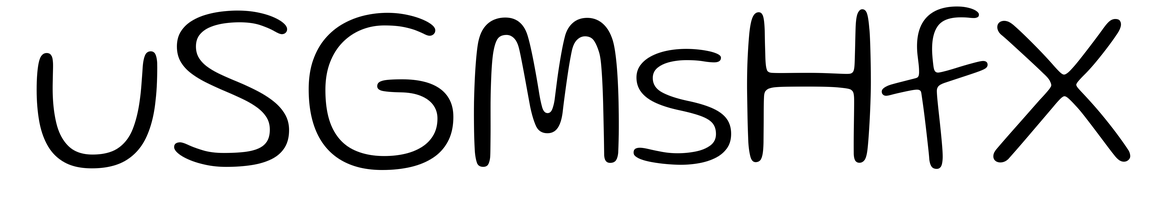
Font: Gluten_ExtraLight